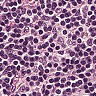
Metastatic tissue present: no